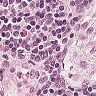
Metastatic tissue present: no